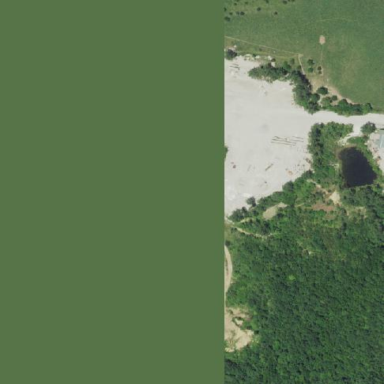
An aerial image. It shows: Quarry area.